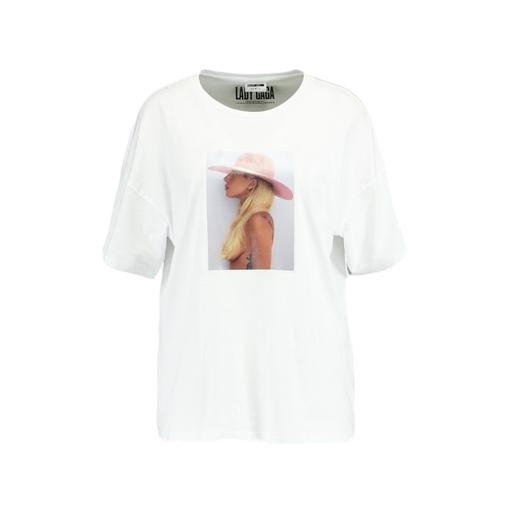
white blondie t-shirt, white britney tee, white x rita ora t shirt women, white background